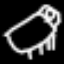
Label: bed